Field crop: maize
Growth stage: 2
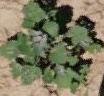
Species: chenopodium